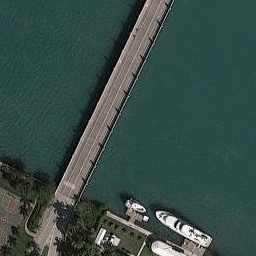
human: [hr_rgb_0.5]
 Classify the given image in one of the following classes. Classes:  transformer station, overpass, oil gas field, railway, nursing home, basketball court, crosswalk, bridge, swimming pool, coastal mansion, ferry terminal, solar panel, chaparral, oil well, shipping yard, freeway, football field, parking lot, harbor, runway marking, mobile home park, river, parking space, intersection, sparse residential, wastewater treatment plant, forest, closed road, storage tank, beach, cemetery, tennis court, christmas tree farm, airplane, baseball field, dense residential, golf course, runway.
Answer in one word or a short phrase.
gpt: bridge